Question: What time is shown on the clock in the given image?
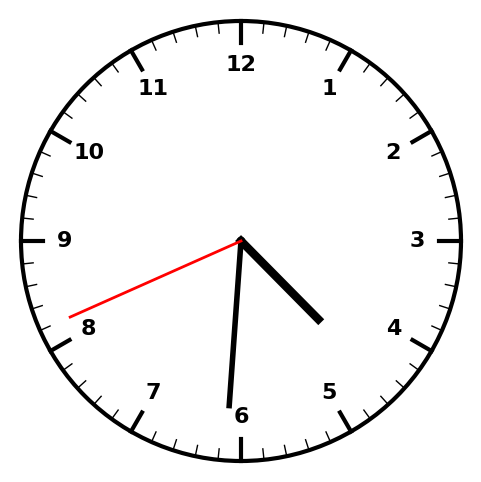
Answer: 04:30:41